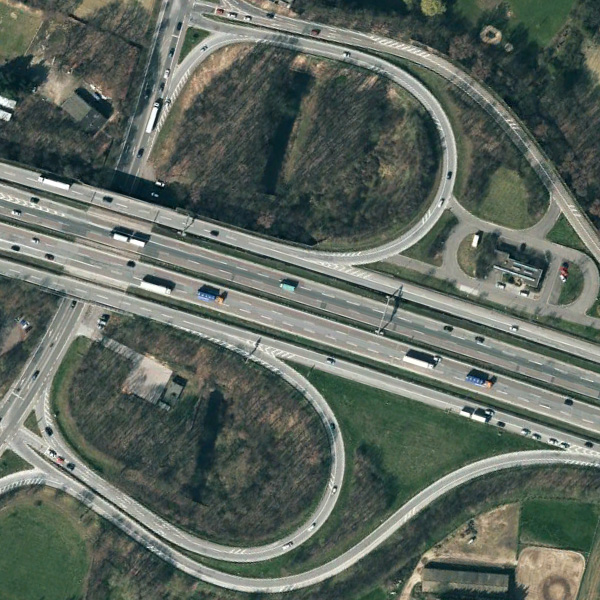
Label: Viaduct